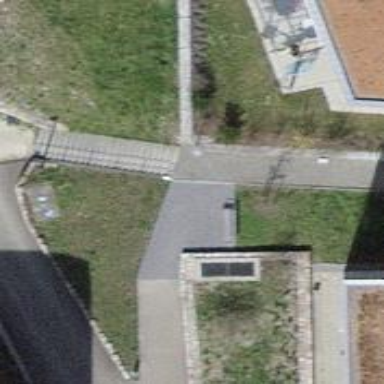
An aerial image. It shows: Footway with pebblestone surface.